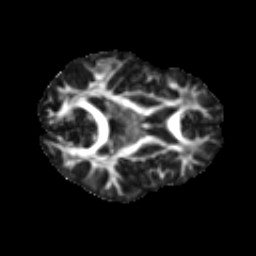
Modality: FA
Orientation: axial
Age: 13
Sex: male
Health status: ill
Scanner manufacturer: ge
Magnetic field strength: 3 T
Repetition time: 6.752 s
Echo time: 0.079 s